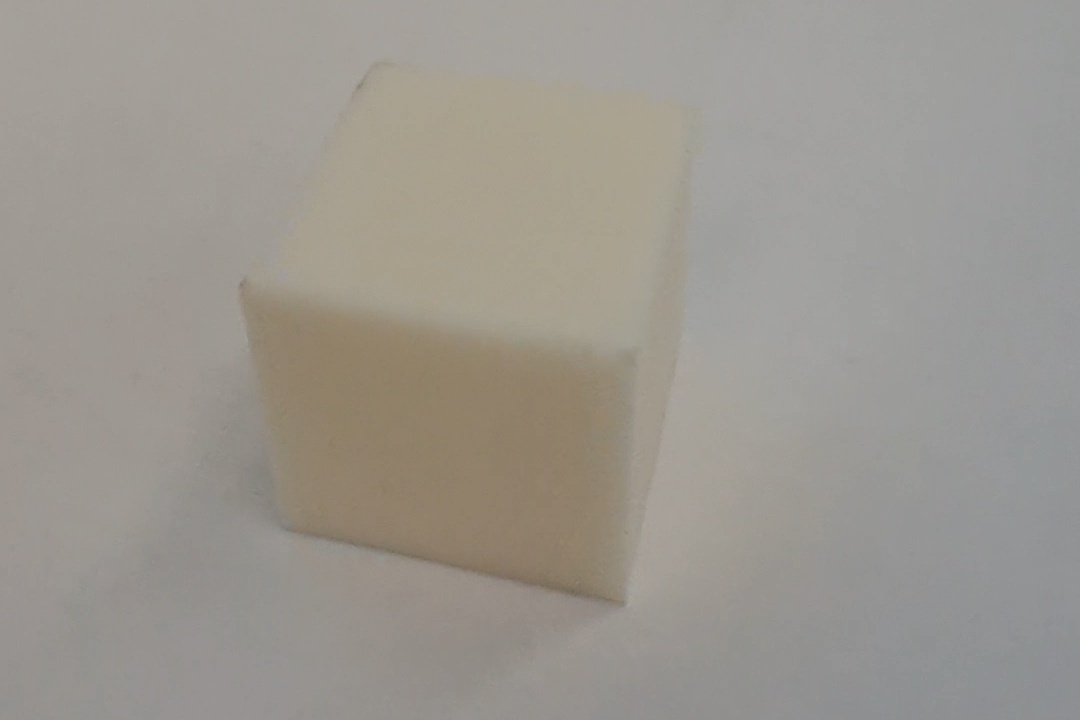
Label: Cuboid